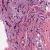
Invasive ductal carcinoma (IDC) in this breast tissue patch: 1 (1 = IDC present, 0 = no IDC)